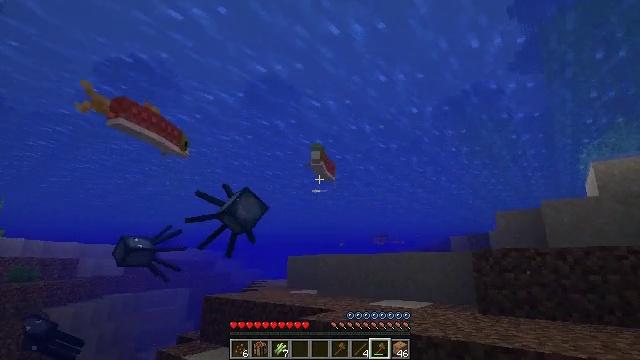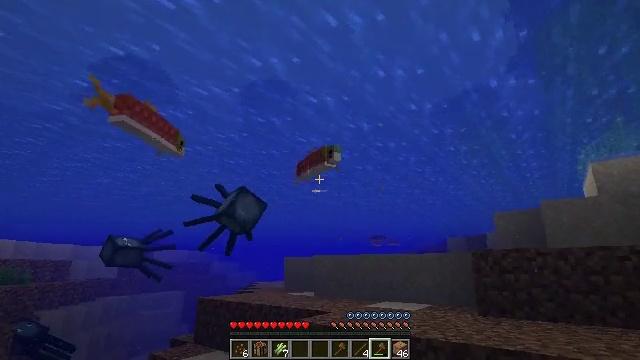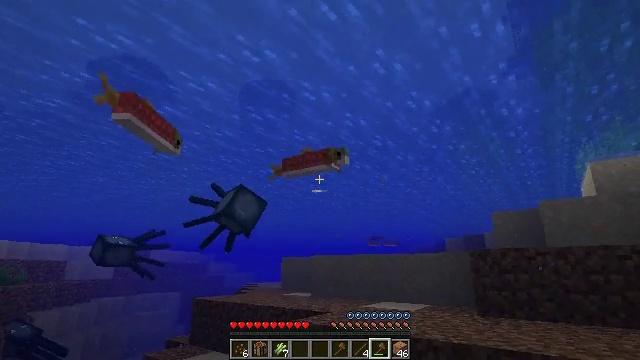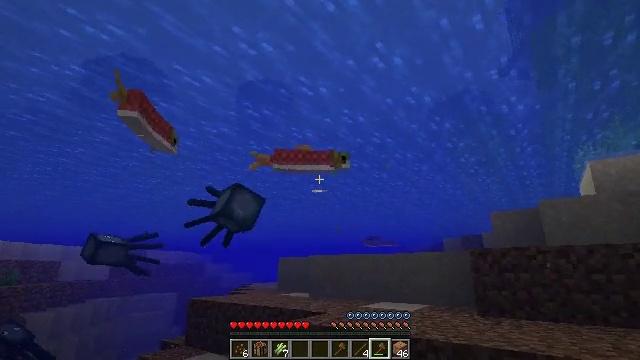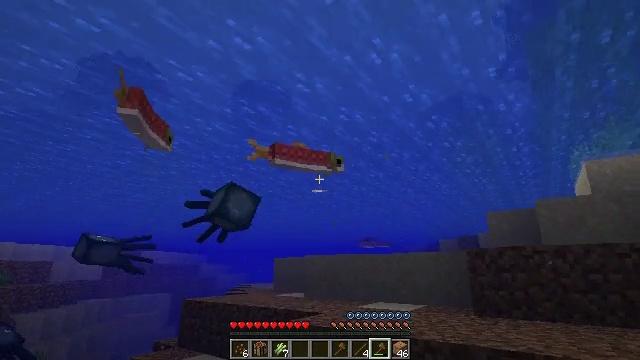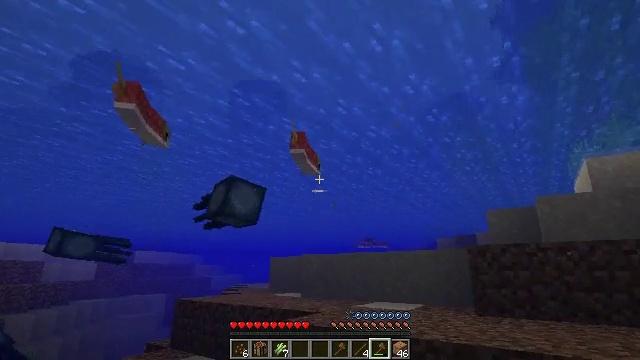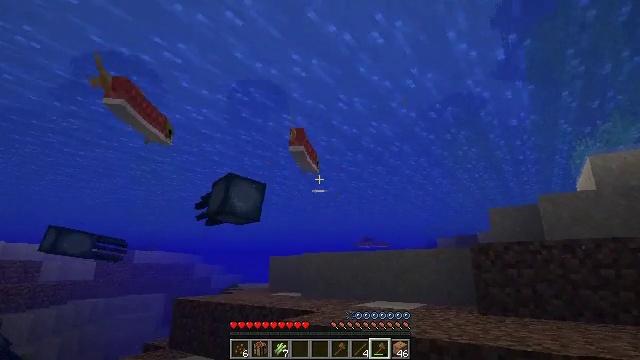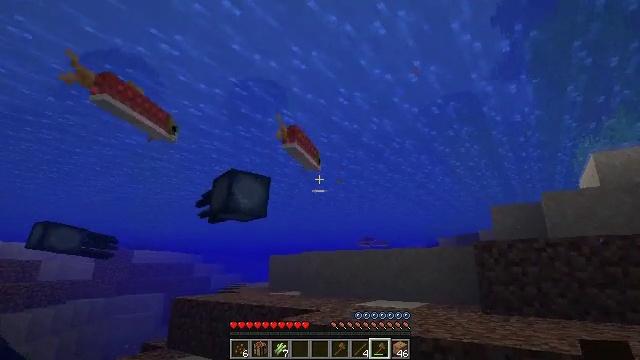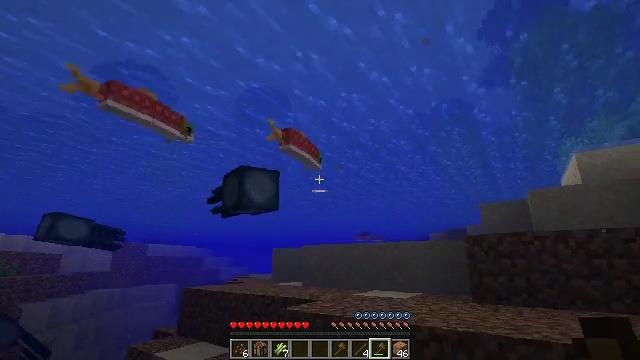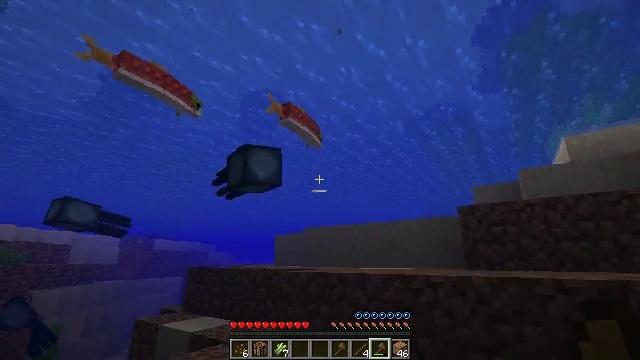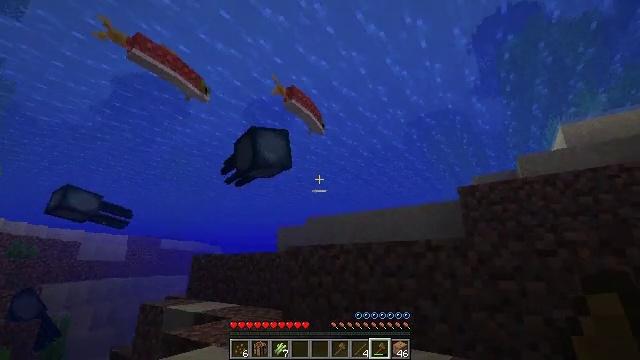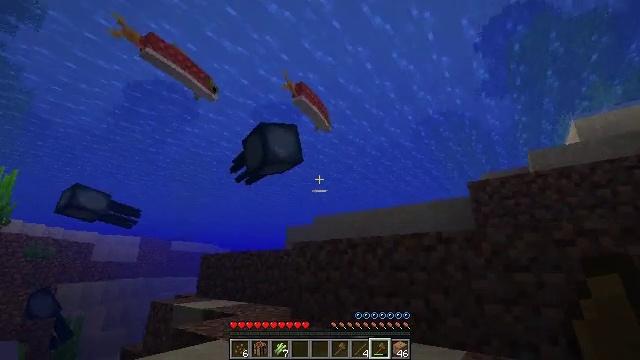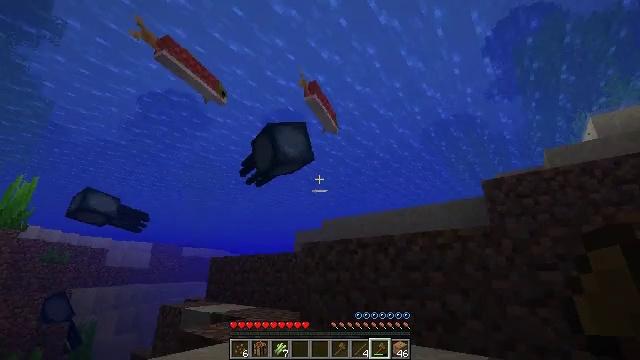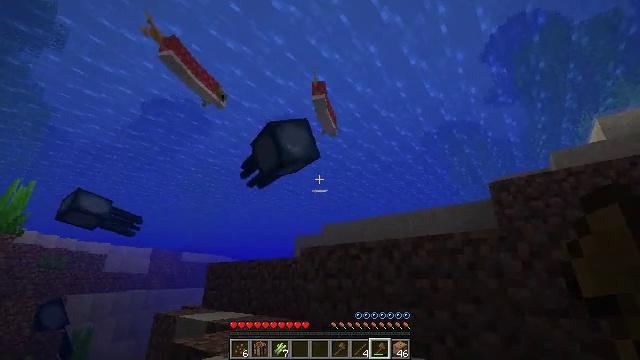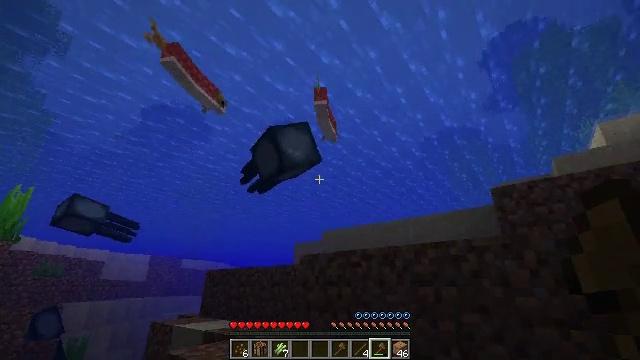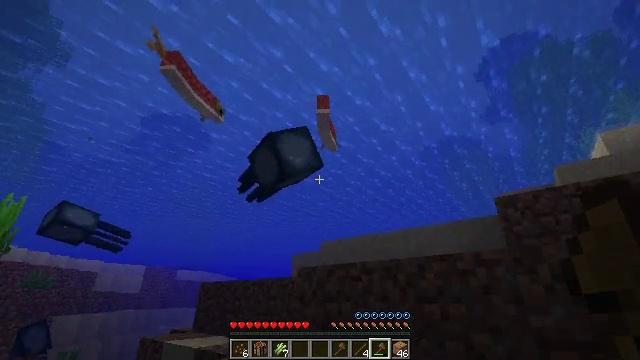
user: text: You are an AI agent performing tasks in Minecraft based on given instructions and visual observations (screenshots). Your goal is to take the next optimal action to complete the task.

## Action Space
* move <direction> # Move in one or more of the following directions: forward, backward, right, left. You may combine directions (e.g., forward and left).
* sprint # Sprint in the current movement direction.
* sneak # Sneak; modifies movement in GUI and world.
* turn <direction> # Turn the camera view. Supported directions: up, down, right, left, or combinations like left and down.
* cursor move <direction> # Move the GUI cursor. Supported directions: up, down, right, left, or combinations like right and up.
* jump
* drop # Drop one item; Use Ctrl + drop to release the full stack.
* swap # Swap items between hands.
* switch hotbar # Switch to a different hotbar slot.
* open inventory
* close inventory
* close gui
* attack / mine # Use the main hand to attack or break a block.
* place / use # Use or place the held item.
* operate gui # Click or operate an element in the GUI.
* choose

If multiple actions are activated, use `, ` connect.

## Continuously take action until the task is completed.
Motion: motion action
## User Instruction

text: Hunt a salmon.
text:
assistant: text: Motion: move forward
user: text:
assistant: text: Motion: move forward
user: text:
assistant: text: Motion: move forward
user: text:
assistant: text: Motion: move forward
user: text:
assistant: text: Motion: move forward
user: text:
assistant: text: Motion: move forward
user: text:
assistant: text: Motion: move forward, sprint
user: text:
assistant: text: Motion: move forward, sprint
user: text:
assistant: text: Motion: move forward, sprint
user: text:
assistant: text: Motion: move forward, sprint, turn up
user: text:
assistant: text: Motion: move forward, sprint, turn left
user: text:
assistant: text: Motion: move forward, sprint, turn left and up
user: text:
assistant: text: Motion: move forward, sprint, turn up
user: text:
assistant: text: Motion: move forward, sprint, turn up
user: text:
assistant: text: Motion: move forward, sprint, turn up
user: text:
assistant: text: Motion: move forward, sprint, turn up
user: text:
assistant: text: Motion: move forward, sprint, turn up
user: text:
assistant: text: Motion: move forward, turn up, jump
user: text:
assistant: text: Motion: move forward, turn right and up, jump
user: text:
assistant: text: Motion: move forward, turn right and up, jump
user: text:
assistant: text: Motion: jump
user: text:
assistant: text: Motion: jump
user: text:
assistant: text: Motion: turn down, jump
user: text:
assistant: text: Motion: turn right and down, jump
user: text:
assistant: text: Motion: turn down
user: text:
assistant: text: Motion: turn right and down
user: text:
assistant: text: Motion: turn right and down
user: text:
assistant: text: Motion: move right, turn right
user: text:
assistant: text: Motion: move right, turn right
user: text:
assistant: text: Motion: move right, turn right and down